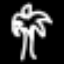
Label: palm tree